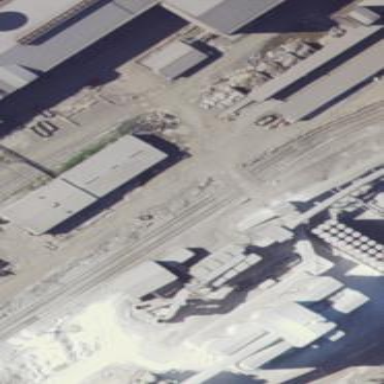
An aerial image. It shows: Industrial building.